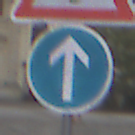
Verkehrszeichen: VorgeschriebeneFahrtrichtungGeradeaus
Zusatzzeichen oben: Lichtzeichenanlage
Umgebung: Outdoor, Urban
Tageszeit: Midday
Wetter: Overcast
Licht: Natural
Jahreszeit: NotSpecified
Kontrast: LowContrast